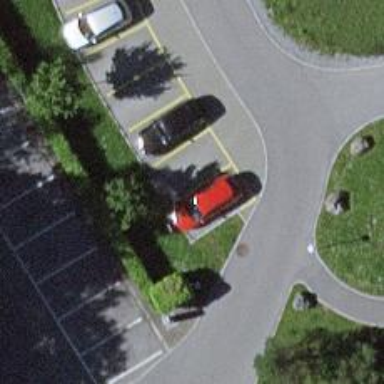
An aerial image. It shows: Car-sharing service available at this location.